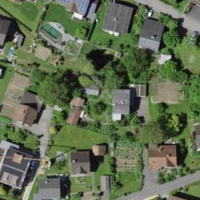
EUNIS habitat code: 54
Species observed at this site:
Cardamine pratensis